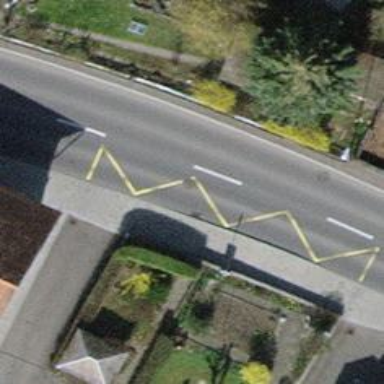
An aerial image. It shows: Platform for public transport on the road.